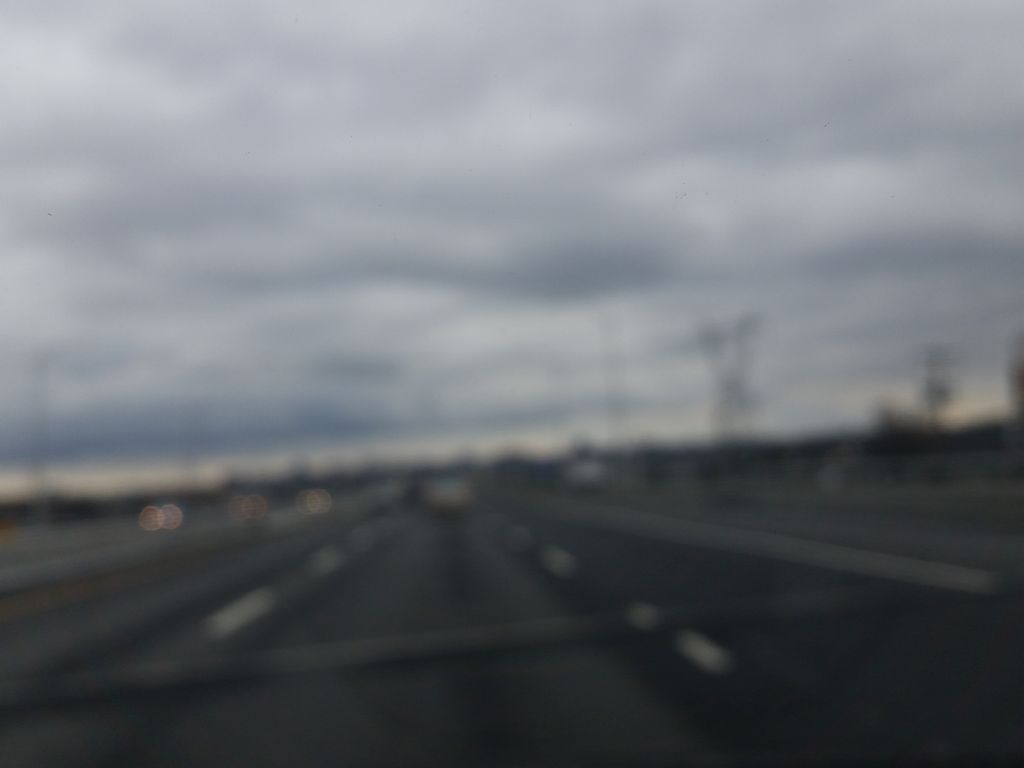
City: quebec_city